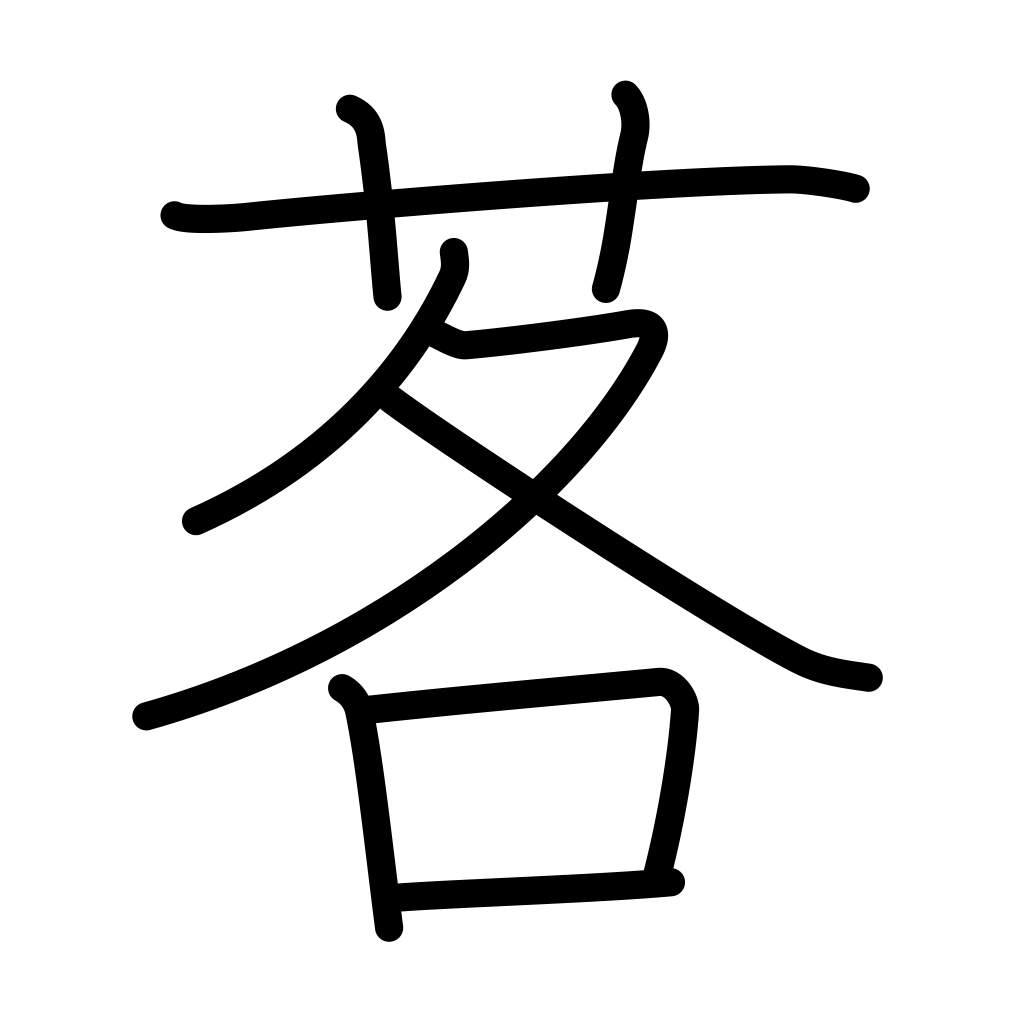
Meaning: mountain leek, garlic